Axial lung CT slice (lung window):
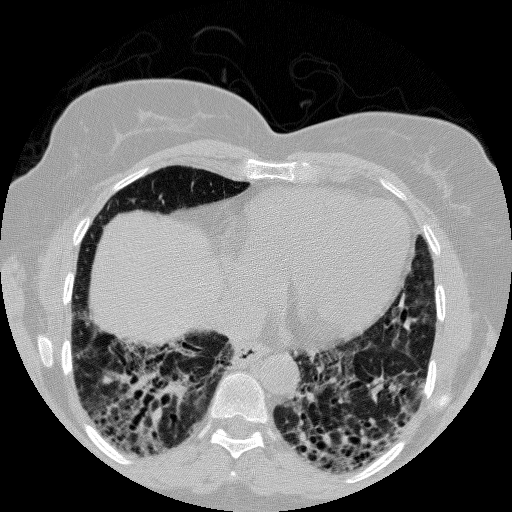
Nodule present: no